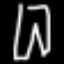
Label: pants